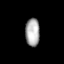
Tissue: lung
Cell type: Others
Senescence score: 0.592
Nuclear area (px): 391
Mean DAPI intensity: 170.954